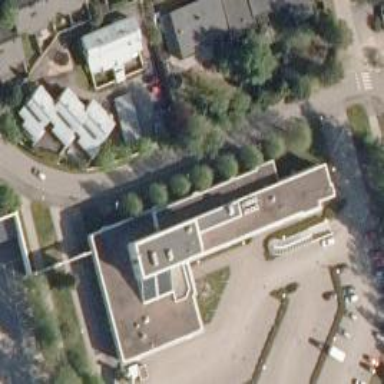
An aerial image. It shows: Fitness center located in leisure land.